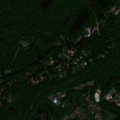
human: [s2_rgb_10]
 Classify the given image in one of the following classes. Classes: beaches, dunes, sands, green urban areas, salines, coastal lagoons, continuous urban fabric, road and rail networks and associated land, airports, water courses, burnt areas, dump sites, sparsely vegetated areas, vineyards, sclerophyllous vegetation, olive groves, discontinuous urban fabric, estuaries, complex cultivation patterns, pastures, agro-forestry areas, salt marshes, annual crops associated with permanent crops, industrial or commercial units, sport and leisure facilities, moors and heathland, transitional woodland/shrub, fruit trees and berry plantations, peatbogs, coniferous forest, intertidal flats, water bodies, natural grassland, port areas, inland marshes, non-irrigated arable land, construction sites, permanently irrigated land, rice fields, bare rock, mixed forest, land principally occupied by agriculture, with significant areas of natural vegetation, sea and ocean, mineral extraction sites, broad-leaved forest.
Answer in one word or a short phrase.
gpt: discontinuous urban fabric, pastures, broad-leaved forest